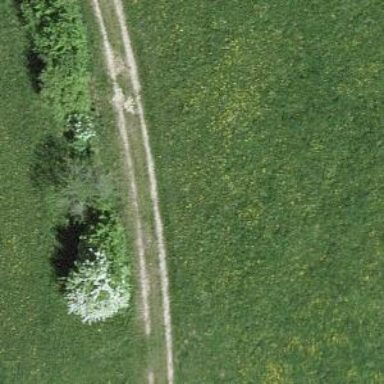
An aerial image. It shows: Track with grade2 tracktype.